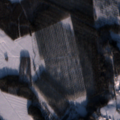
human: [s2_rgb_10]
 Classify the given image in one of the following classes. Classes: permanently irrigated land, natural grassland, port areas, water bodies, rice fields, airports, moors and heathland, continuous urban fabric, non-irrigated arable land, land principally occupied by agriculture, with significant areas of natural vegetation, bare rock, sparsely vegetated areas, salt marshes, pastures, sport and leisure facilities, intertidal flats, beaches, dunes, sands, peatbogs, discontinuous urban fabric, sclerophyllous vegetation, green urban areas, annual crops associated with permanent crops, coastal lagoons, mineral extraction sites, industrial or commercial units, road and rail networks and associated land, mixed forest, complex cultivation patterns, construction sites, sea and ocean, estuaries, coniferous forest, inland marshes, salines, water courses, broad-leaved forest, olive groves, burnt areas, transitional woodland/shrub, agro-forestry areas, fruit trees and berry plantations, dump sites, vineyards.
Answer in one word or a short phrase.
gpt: non-irrigated arable land, land principally occupied by agriculture, with significant areas of natural vegetation, coniferous forest, mixed forest, transitional woodland/shrub